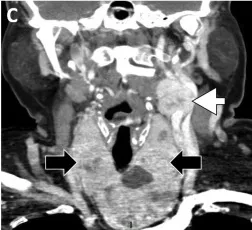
Goiter (black arrows) and paraganglioma (white arrows) in a computerized tomography angiography (CTA). Coronal view.
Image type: radiology (ct)